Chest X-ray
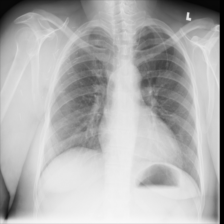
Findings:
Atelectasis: negative
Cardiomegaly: negative
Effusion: negative
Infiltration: negative
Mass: negative
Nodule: negative
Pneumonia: negative
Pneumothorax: negative
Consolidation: negative
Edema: negative
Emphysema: negative
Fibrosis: negative
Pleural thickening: negative
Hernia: negative